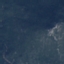
Land use / land cover class: HerbaceousVegetation